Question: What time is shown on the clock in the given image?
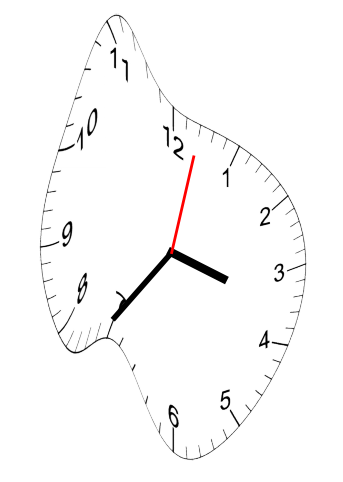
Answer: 03:36:02